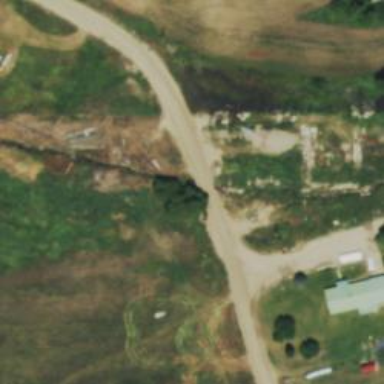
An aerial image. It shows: Culvert tunnel.